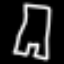
Label: pants